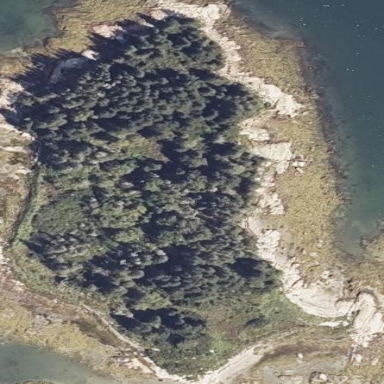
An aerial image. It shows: Island with natural coastline.